Question: I've created a web application using Visual Studio 2013 and the Single Page Application template. As per:

I've created my own Controller and added the [Authorize] attribute to the class. The Controller now turns 401 - which is expected since I've done nothing on the client-side to pass in the Authorization Bearer token.
My question is - how do I get this token? The /Token URL seems to expect a username and password - which I don't have on the Index page. I don't see it in sessionStorage or the like. I would presume that I have to trade my one of my AspNet cookies in for a token - but can't seem to find any example of how to do so.
I would be very grateful if someone could hit me with the clue stick.
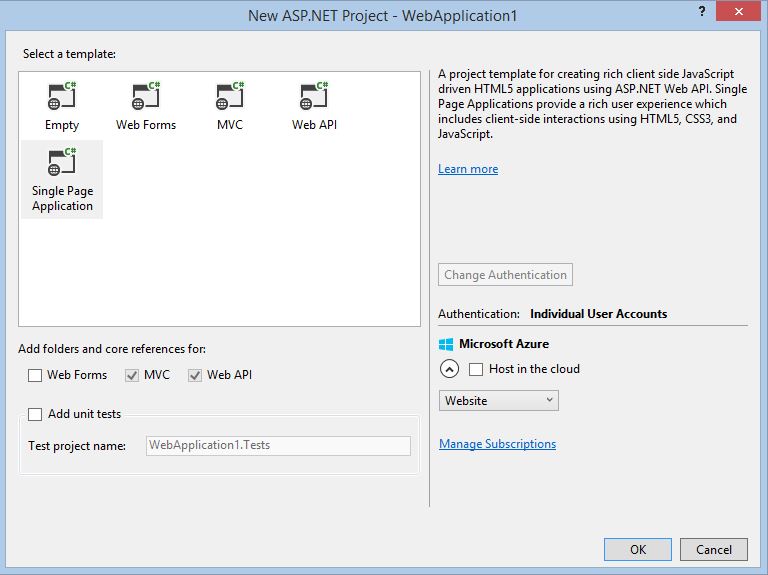
Answer: In the SPA template, you can see how to get the bearer token if you look at Scripts/app/home.viewmodel.js.
Specifically, it is getting the token from app.dataModel.getAccessToken()
'''
$.ajax({
method: 'get',
url: app.dataModel.userInfoUrl,
contentType: "application/json; charset=utf-8",
headers: {
'Authorization': 'Bearer ' + app.dataModel.getAccessToken()
},
success: function (data) {
self.myHometown('Your Hometown is : ' + data.hometown);
}
});
'''
The access token is set when the user signs in. As you guessed, the token is stored in sessionStorage:
'''
function AppDataModel() {
var self = this;
// Routes
self.userInfoUrl = "/api/Me";
self.siteUrl = "/";
// Route operations
// Other private operations
// Operations
// Data
self.returnUrl = self.siteUrl;
// Data access operations
self.setAccessToken = function (accessToken) {
sessionStorage.setItem("accessToken", accessToken);
};
self.getAccessToken = function () {
return sessionStorage.getItem("accessToken");
};
}
'''
If you want to know more about how this works in general, check out the this tutorial:
<URL>